The plot is a Hilbert-envelope spectrum of a rotating bearing's acceleration signal, annotated with the bearing's characteristic defect frequencies. What is the most likely bearing condition (normal, inner_race, outer_race, ball)?
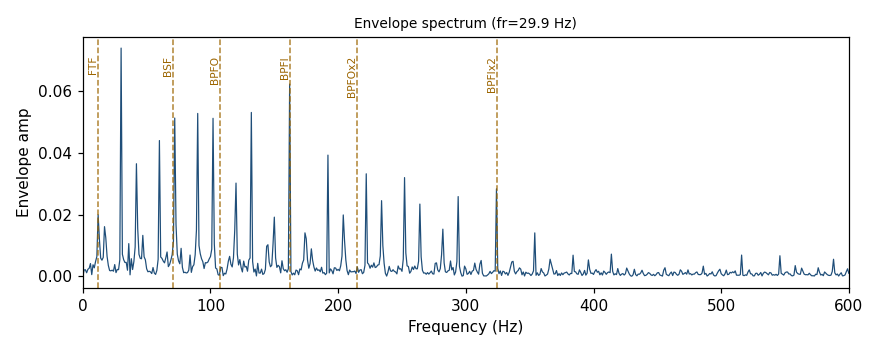
Answer: inner_race